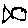
Label: fish